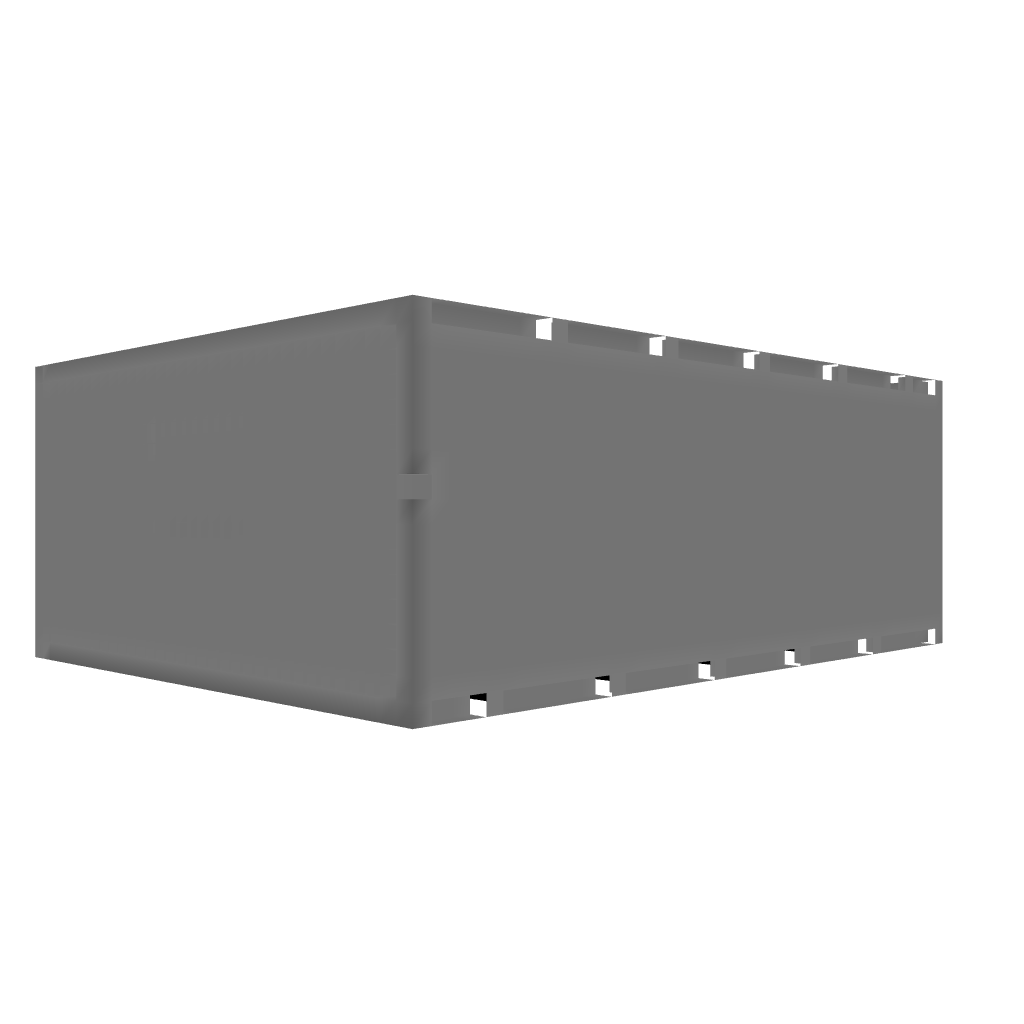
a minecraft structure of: PVP/Adventure Lobby V. 2 (alpha) bad low quality